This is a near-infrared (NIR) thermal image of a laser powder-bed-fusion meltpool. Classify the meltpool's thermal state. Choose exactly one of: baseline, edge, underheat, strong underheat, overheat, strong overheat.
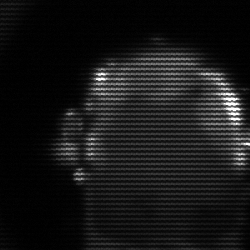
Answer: baseline